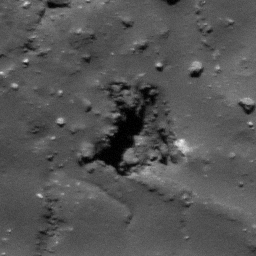
Pit: Tycho 18
Host crater: Tycho
Host type: impact_melt
Lunar coordinates: latitude -43.278, longitude 347.826